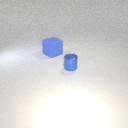
small blue metal cylinder to the right of large blue rubber cube